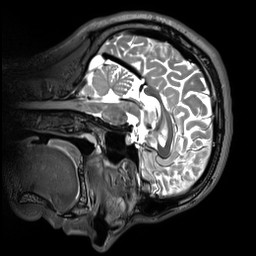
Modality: T2w
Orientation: sagittal
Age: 25
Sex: male
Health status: healthy
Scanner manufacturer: siemens
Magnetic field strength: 3 T
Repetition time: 3.2 s
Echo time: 0.412 s